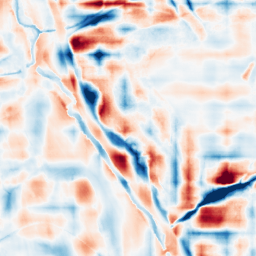
Category: wavelet
Decomposition family: wavelet_reverse_biorthogonal
Decomposition parameters: wavelet: rbio4.4
level: 5
Upsampling method: cubic_mitchell
Upsampling parameters: scale: 8
Upsampling scale: 8